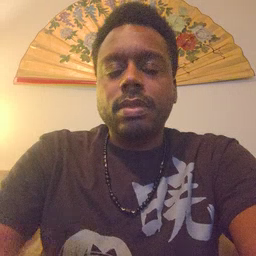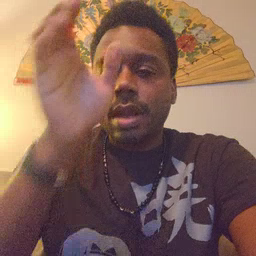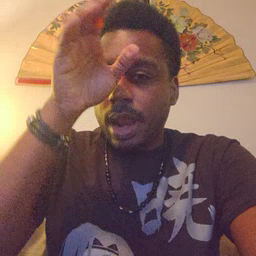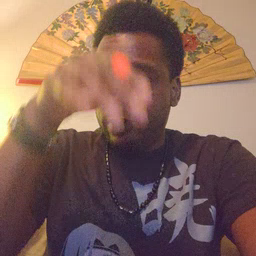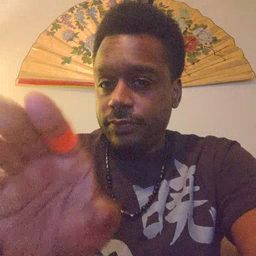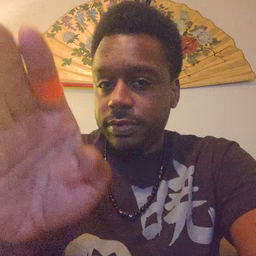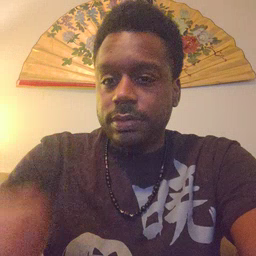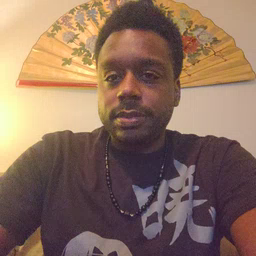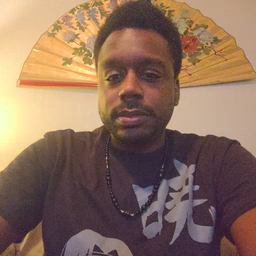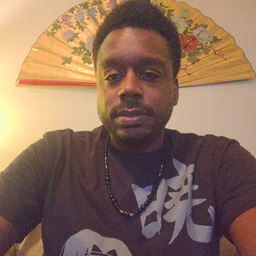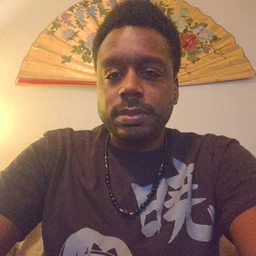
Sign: elephant